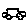
Label: car